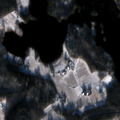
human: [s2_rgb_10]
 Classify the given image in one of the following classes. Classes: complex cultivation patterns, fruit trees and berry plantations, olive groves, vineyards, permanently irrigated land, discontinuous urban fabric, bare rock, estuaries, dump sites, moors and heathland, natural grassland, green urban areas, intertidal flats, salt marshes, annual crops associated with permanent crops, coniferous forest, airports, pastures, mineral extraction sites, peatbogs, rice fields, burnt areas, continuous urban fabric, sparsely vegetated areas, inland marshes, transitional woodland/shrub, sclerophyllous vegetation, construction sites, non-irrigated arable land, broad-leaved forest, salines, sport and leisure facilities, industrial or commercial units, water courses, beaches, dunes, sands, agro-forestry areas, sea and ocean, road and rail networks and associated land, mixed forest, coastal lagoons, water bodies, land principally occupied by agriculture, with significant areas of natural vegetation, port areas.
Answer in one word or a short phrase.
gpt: land principally occupied by agriculture, with significant areas of natural vegetation, coniferous forest, mixed forest, water bodies